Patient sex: F
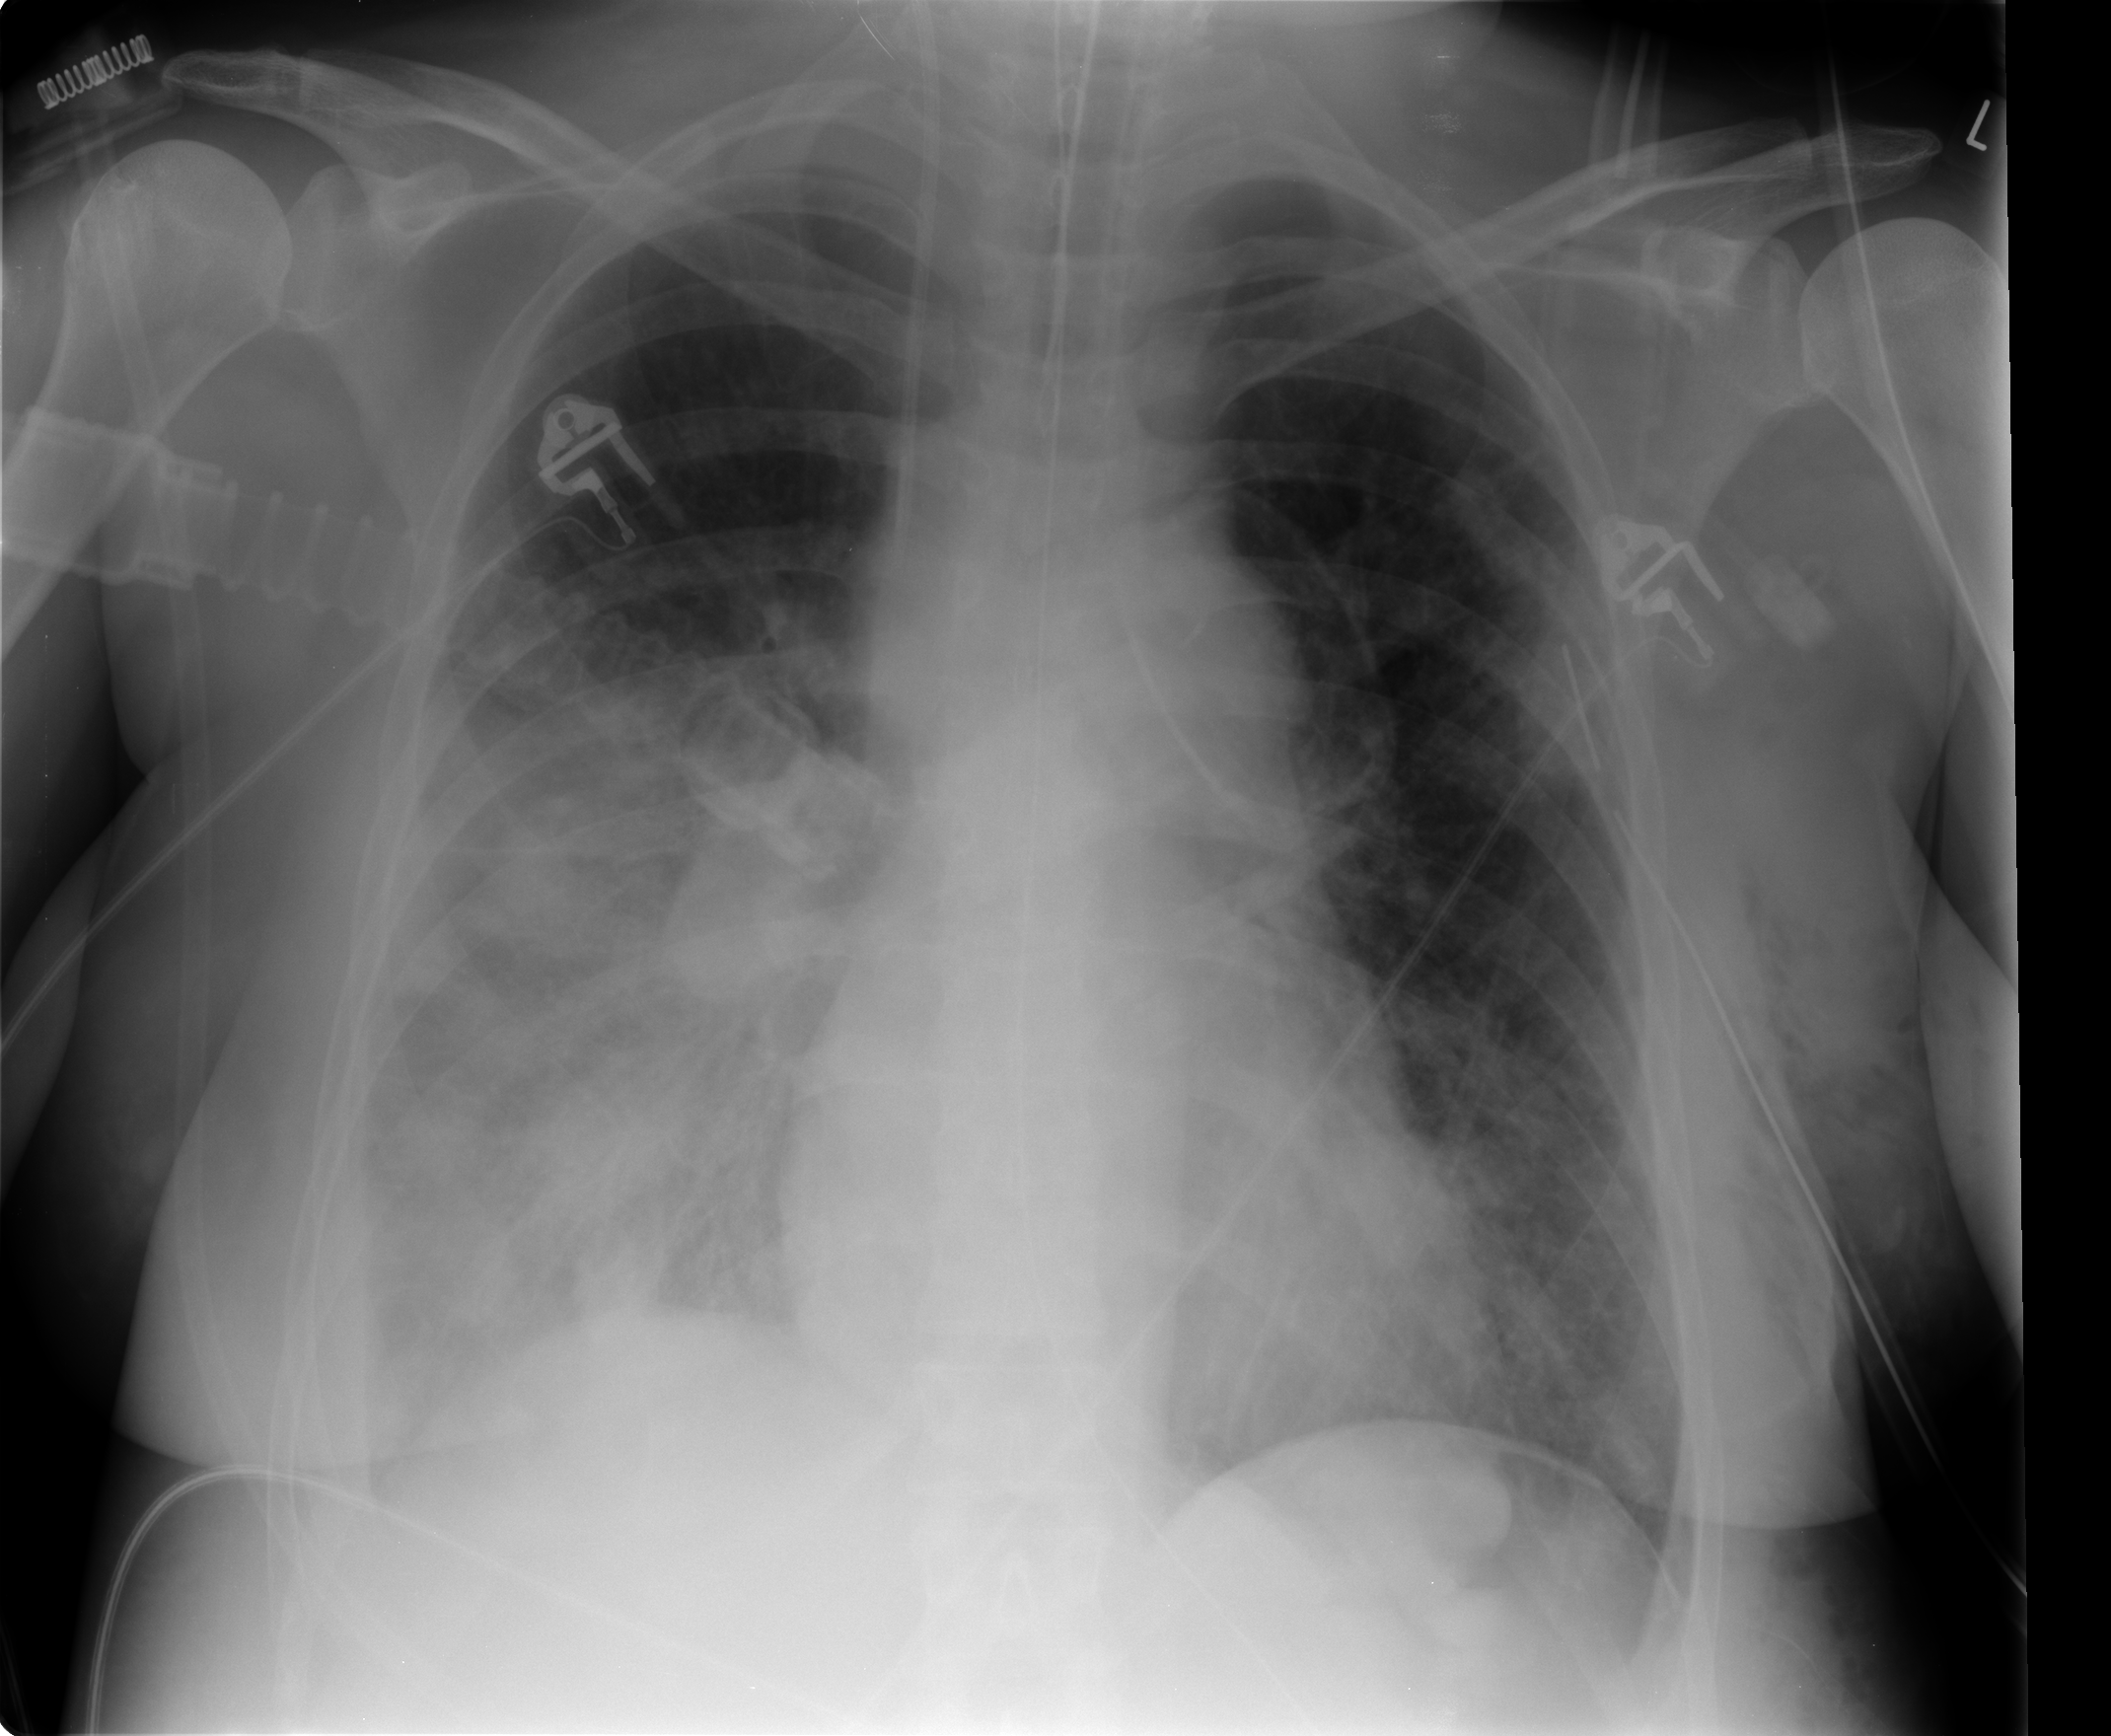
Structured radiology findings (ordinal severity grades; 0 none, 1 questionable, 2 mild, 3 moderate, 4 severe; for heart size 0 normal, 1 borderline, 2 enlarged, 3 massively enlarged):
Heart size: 0
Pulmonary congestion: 0
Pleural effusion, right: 2
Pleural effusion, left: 0
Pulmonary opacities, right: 3
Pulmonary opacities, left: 1
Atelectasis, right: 3
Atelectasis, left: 0